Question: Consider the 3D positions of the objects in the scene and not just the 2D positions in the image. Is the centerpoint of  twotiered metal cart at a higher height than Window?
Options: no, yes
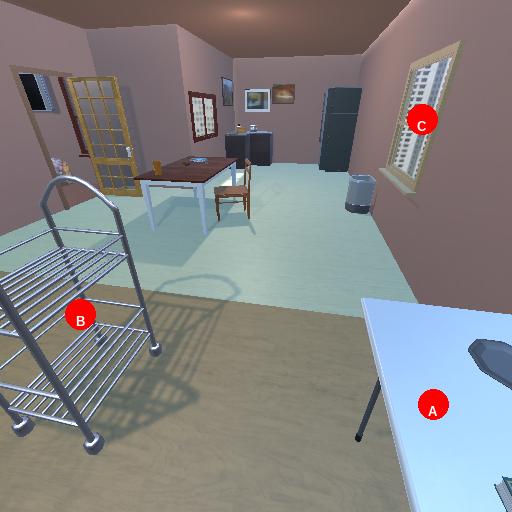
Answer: no